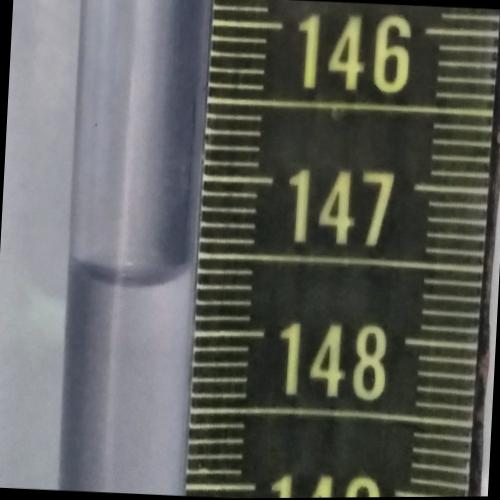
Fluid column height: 147.7 cm